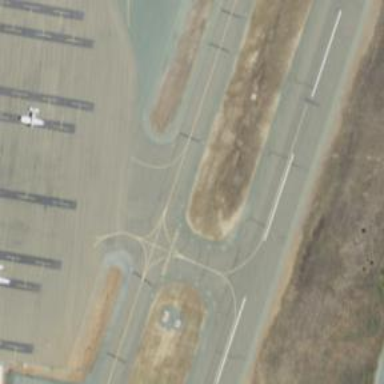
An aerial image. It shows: Image of taxiway at airport.